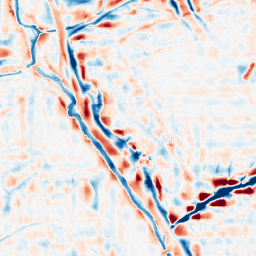
Category: wavelet
Decomposition family: wavelet_reverse_biorthogonal
Decomposition parameters: wavelet: rbio1.3
level: 4
Upsampling method: bspline
Upsampling parameters: scale: 4
Upsampling scale: 4